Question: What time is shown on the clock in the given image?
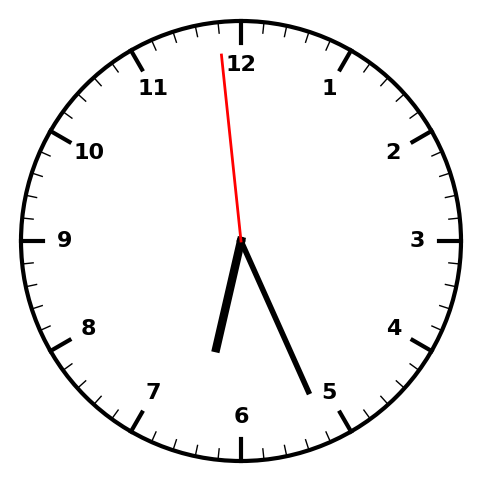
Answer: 06:25:59